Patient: sex M, age 68
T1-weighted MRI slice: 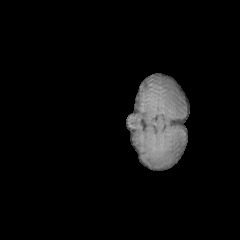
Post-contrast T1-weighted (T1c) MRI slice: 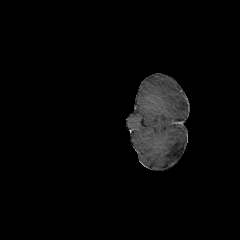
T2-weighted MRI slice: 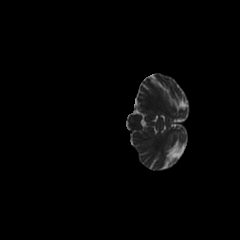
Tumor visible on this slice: no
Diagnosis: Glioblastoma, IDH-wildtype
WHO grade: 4